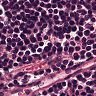
Metastatic tissue present: no